Interaction volume radius: 10 \u00c5
Interaction volume height: 25 \u00c5
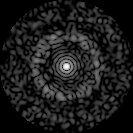
Disorder parameter: 0.8345